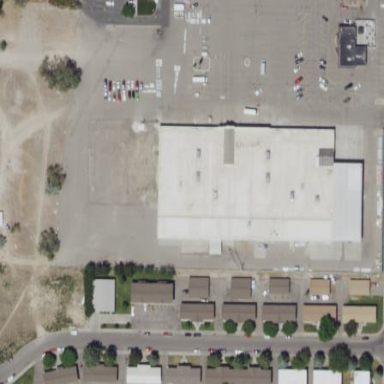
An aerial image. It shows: Storage rental shop located in building.